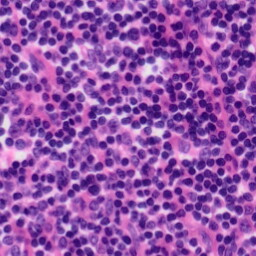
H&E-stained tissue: Tonsil